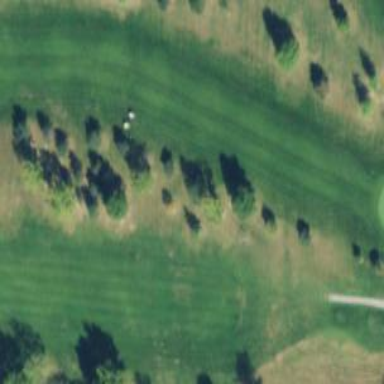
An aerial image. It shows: Golf fairway in the image.